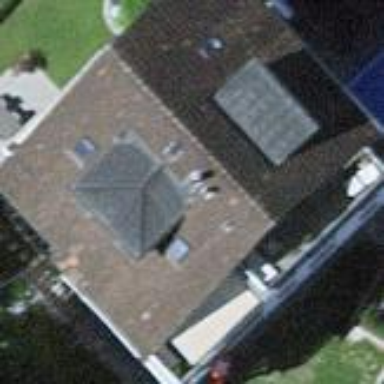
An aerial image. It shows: Detached building.